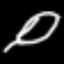
Label: leaf